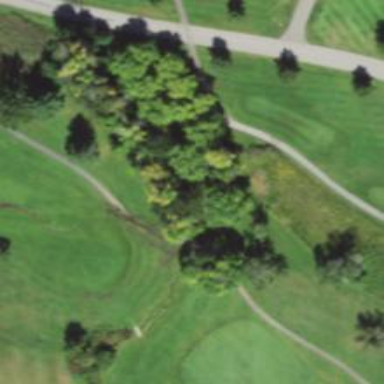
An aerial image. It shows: Bridge over path used as golf cartpath.